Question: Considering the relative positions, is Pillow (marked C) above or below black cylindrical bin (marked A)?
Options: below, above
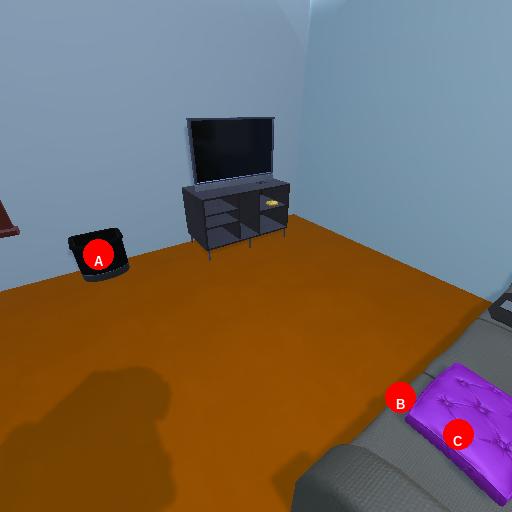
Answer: below